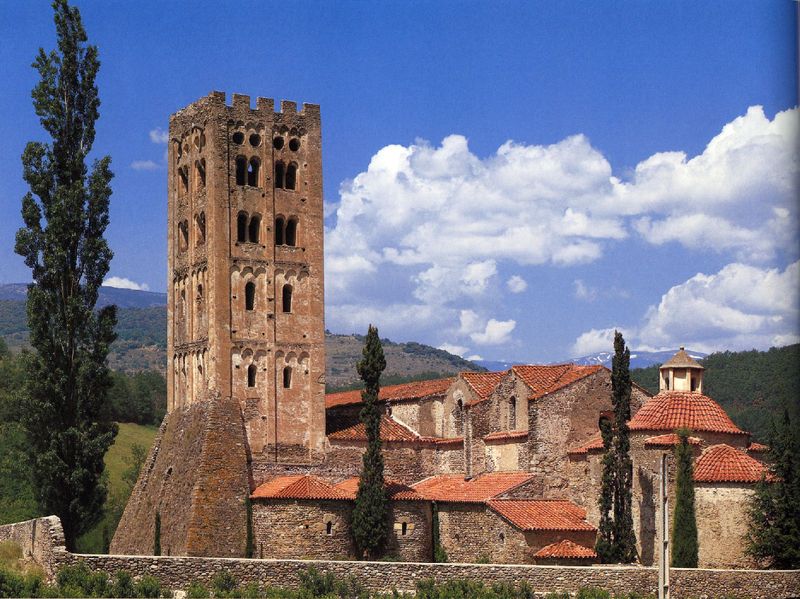
Titel: St-Michel-de-Cuxa
Standort: Prades (EU - F)
Schlagwörter: baum, berg, blau, himmel, weiß, wolken, grün, kirchturm, landschaft, fenster, frankreich, orange, dach, gebäude, rot, wiese, stein, hügel, kirche, wald, turm, spanien, klar, italien, berge, mauer, ziegel, woken, zinnen, foto, ruine, burg, festung, zypresse, apsis, siedlung, umbrien, fdach, wolten, balista